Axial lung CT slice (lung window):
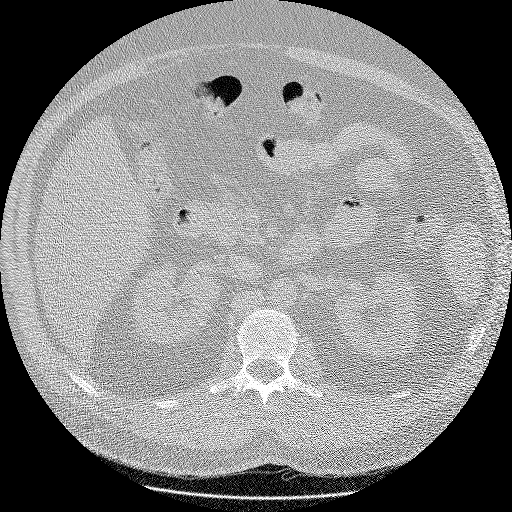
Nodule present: no